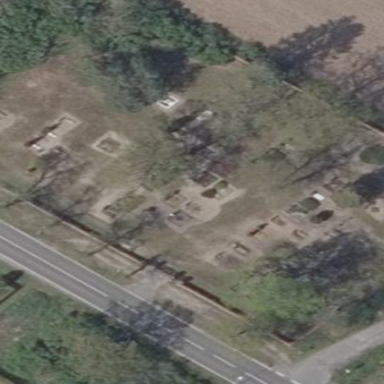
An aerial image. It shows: Cemetery.